Interaction volume radius: 10 \u00c5
Interaction volume height: 15 \u00c5
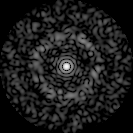
Disorder parameter: 0.8386